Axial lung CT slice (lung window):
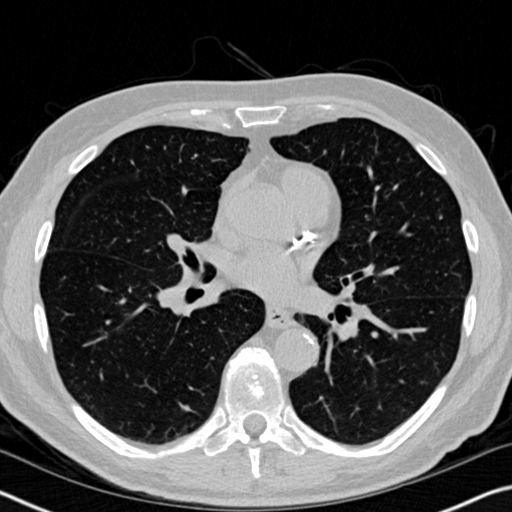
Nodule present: yes
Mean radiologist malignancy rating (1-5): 2.5